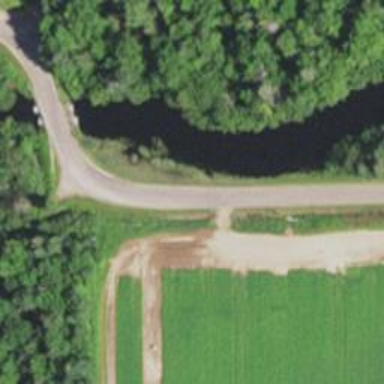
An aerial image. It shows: Unclassified road.